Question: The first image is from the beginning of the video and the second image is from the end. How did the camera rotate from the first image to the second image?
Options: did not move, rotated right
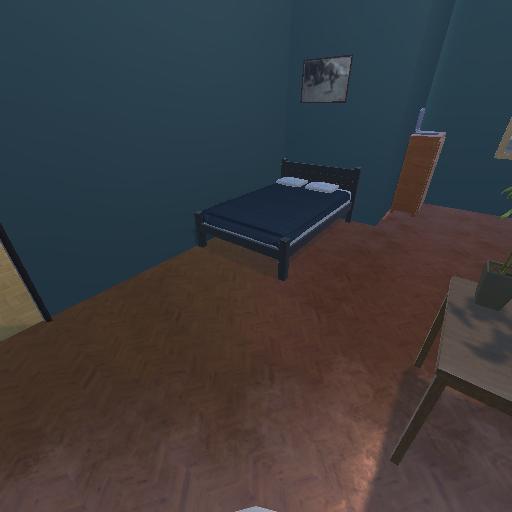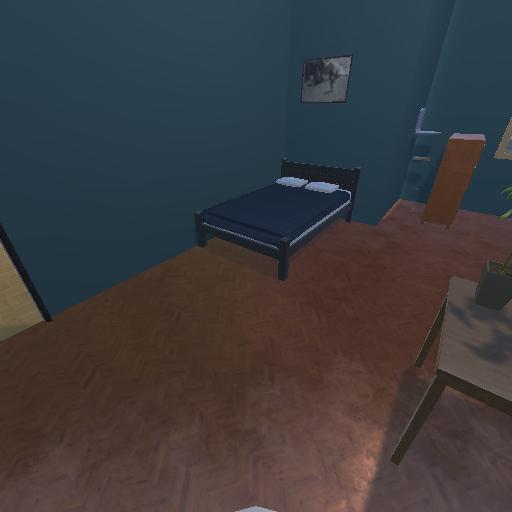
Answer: did not move